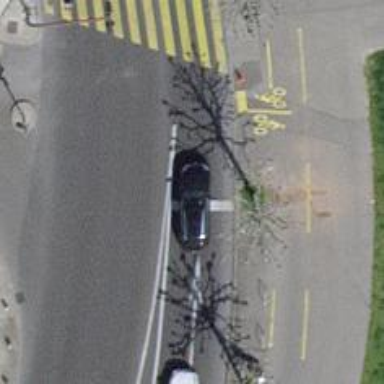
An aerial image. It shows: Road with traffic signals.